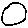
Label: circle